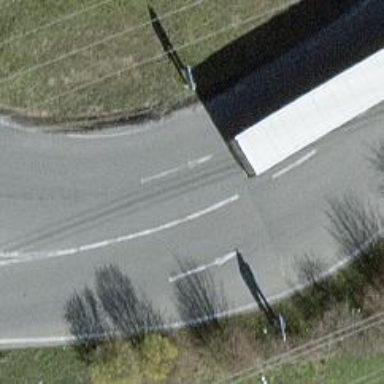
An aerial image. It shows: Unclassified road with asphalt surface.